Interaction volume radius: 10 \u00c5
Interaction volume height: 30 \u00c5
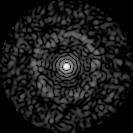
Disorder parameter: 0.8297